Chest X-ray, PA view. Patient: 34 years old, sex F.
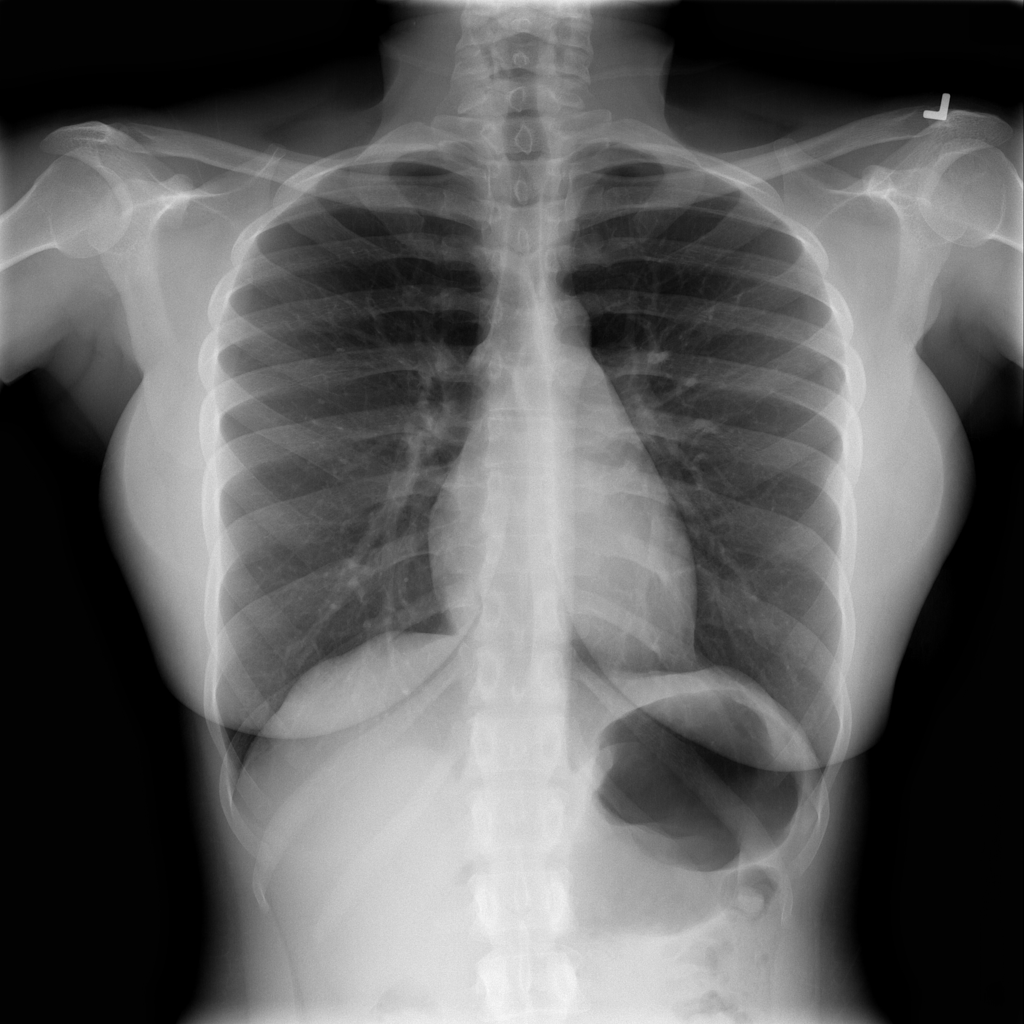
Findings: No Finding